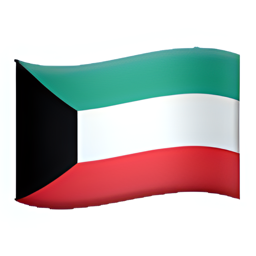
Name: flag for kuwait
Emoji: 🇰🇼
Group: Flags
Sub-group: country-flag